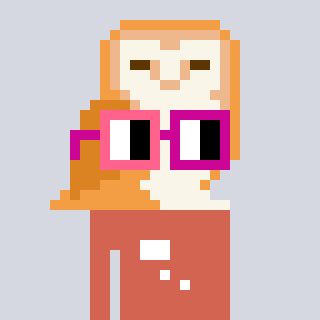
a pixel art character with square pink and red glasses, a owl-shaped head and a peachy-colored body on a cool background